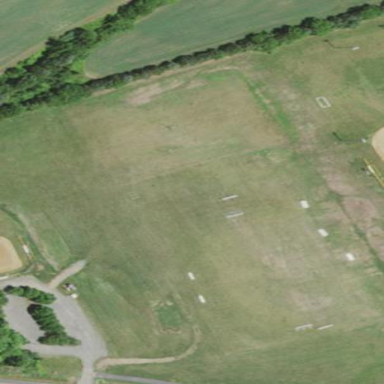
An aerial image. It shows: Baseball pitch for leisure land.